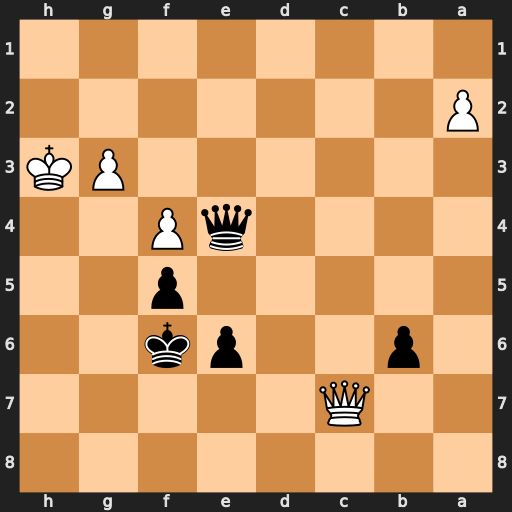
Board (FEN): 8/2Q5/1p2pk2/5p2/4qP2/6PK/P7/8
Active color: b
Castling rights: -
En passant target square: -
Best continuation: Qh1#